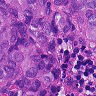
Metastatic tissue present: yes